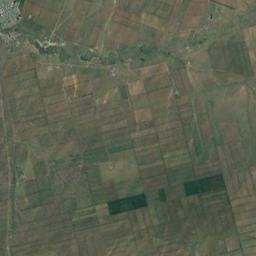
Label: rectangular_farmland